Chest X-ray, AP view. Patient: 6 years old, sex M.
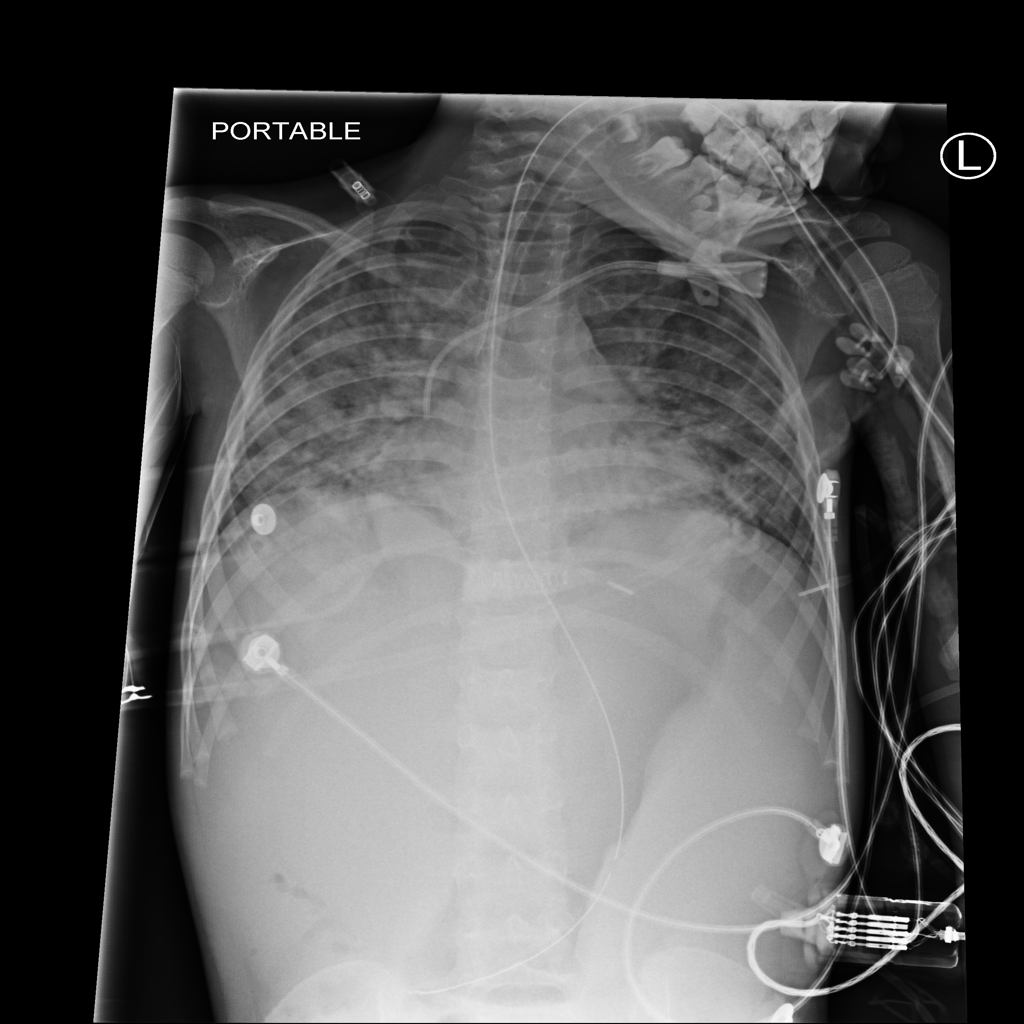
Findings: No Finding